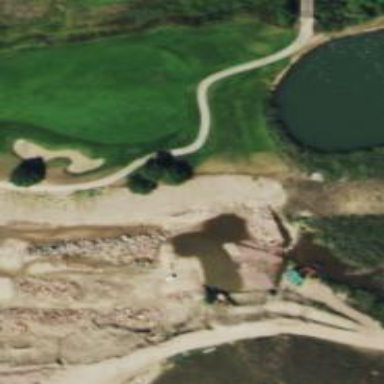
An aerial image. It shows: Path designated for golf carts.